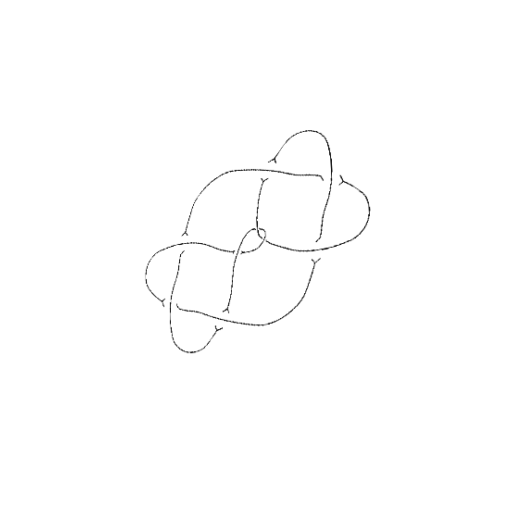
Crossing number: 9